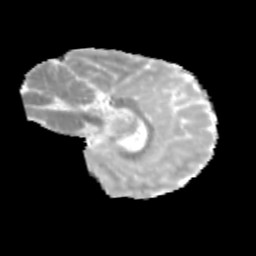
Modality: MD
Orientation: sagittal
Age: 10
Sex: male
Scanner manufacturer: siemens
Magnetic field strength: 3 T
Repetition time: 3.8 s
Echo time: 0.07 s